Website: home-depot
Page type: account-selection
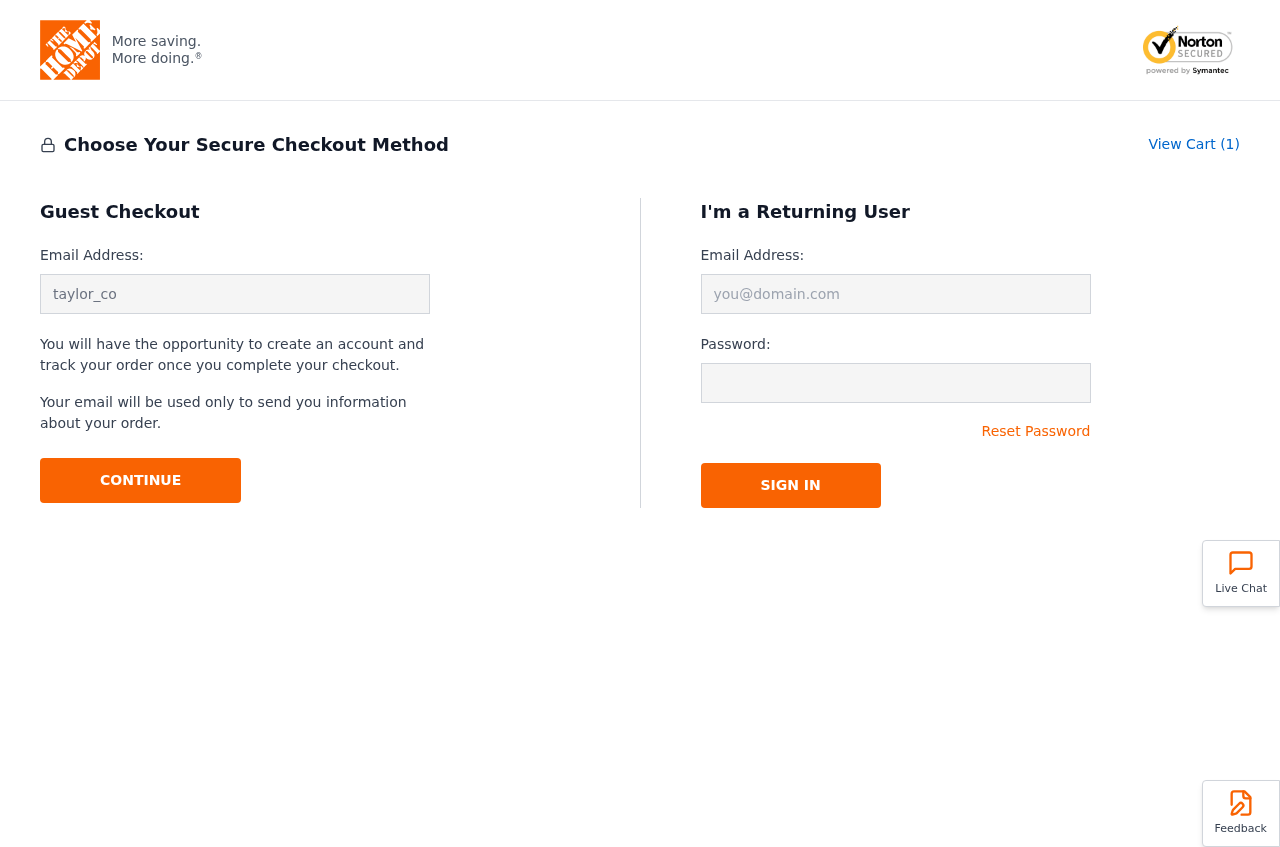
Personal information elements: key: PII_EMAIL
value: taylor_colon@hotmail.com
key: PII_LOGIN_USERNAME
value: taylor4238
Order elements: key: ORDER_NUM_ITEMS
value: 1